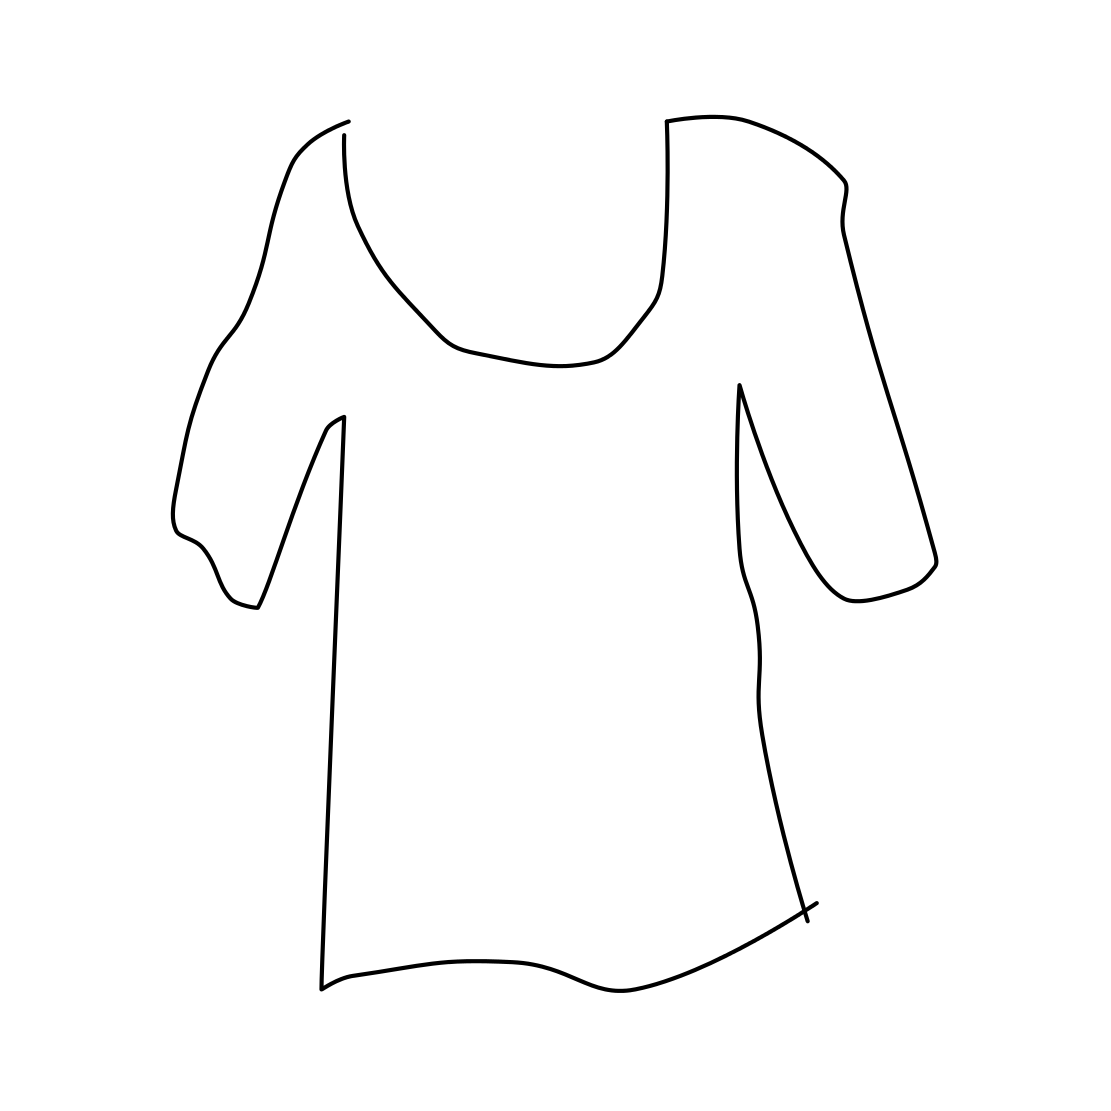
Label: t-shirt